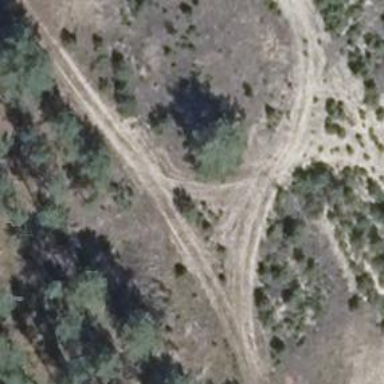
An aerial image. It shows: Track road with grade3 tracktype.